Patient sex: F
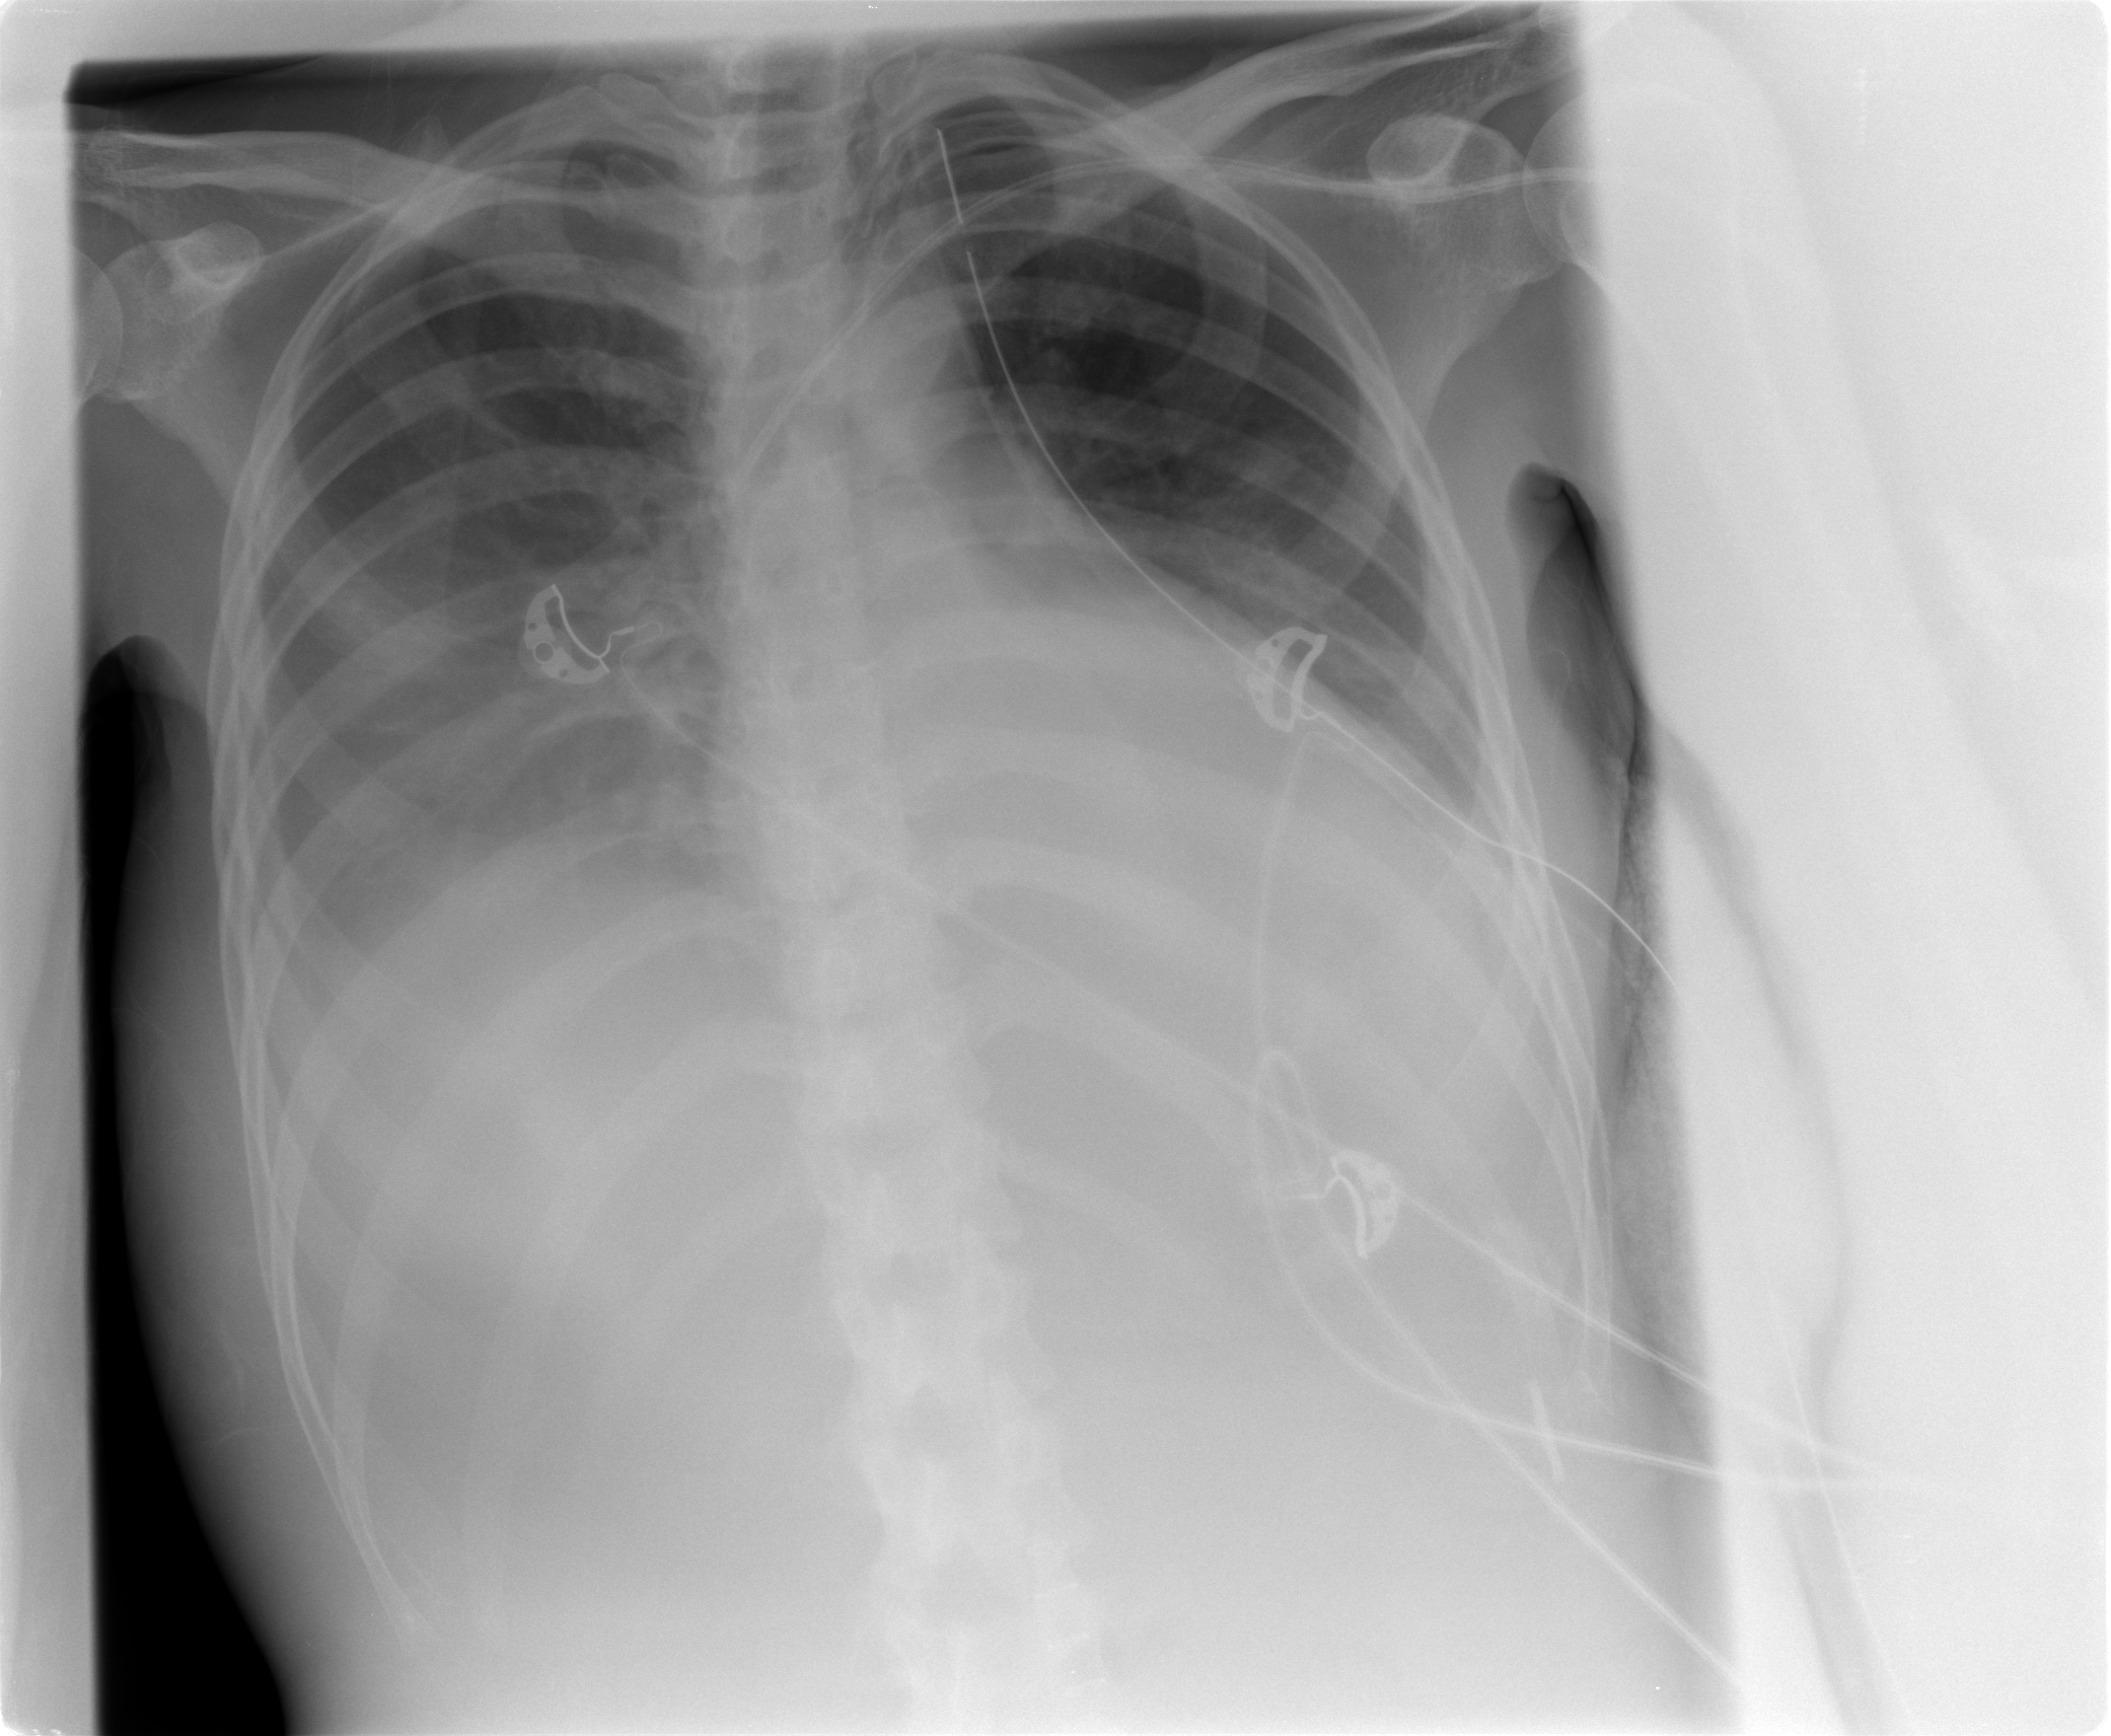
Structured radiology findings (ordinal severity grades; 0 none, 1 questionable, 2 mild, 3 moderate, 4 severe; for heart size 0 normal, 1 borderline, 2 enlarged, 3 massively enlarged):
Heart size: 0
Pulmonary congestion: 0
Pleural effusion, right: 2
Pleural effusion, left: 1
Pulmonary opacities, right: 1
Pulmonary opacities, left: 0
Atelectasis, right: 2
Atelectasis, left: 0